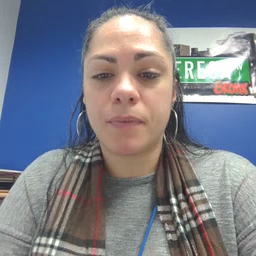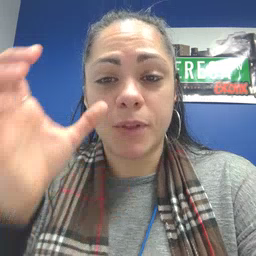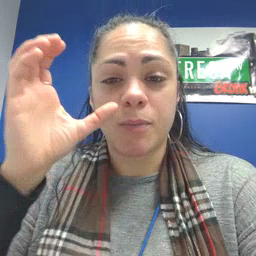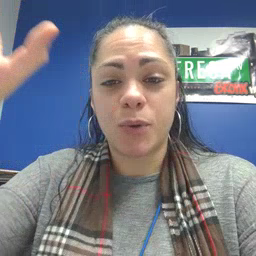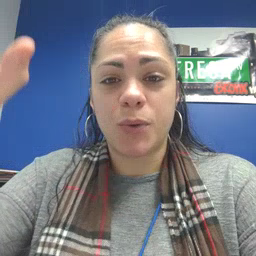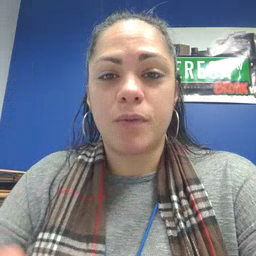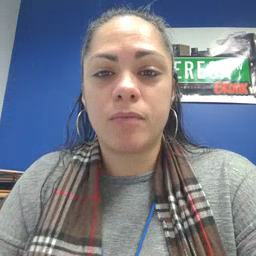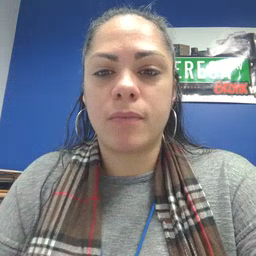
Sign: moon